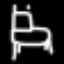
Label: chair